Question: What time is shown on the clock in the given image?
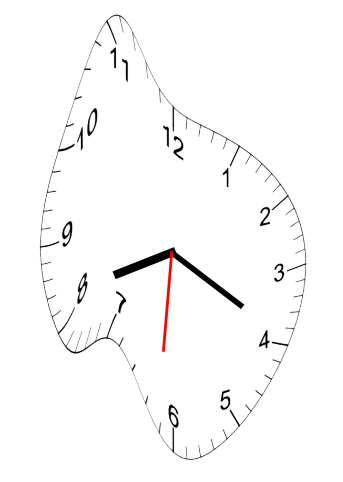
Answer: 08:19:31